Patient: sex M, age 45
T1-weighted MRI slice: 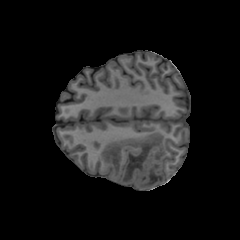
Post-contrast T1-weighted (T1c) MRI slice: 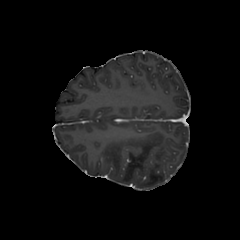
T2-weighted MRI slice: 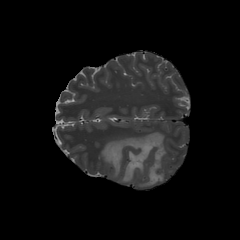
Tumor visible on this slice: yes
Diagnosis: Astrocytoma, IDH-wildtype
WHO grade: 2